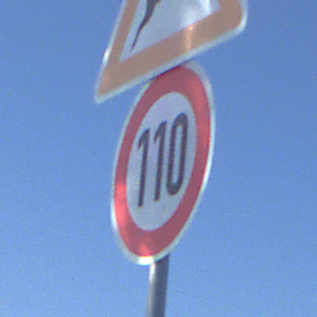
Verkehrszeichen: Geschwindigkeit110
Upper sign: WildwechselLinks
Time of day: MorningAfternoon
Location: Outdoor (Nature)
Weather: PartlyCloudy
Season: NotSpecified
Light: Natural